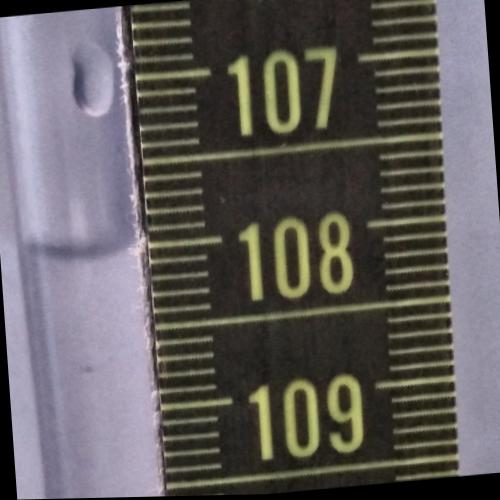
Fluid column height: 108.0 cm